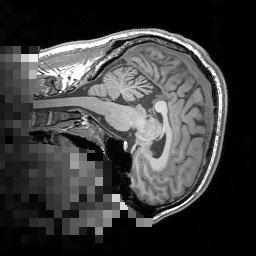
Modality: T1w
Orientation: sagittal
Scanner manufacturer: siemens
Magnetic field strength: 3 T
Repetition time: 1.5 s
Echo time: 0.00291 s